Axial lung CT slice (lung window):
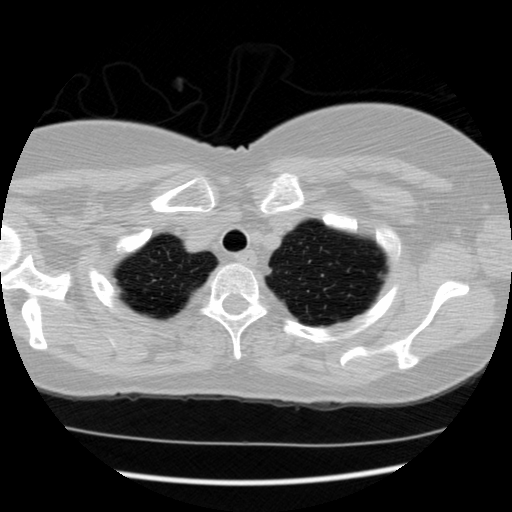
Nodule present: no